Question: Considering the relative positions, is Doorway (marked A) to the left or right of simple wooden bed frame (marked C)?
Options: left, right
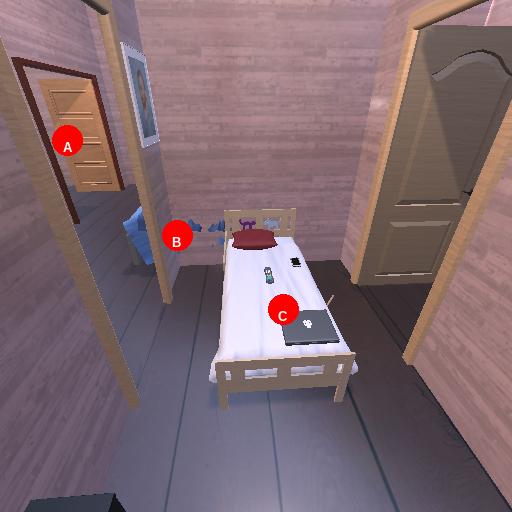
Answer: left